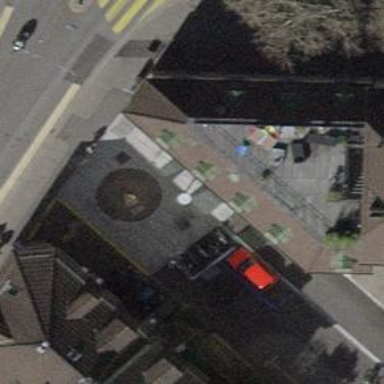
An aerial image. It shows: Bicycle parking area with stands.